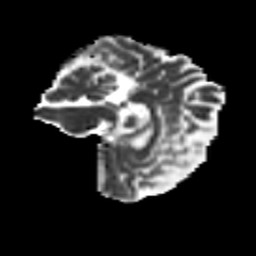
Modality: MD
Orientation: sagittal
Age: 39
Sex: female
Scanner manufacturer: siemens
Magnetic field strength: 3 T
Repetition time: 8.6 s
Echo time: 0.095 s